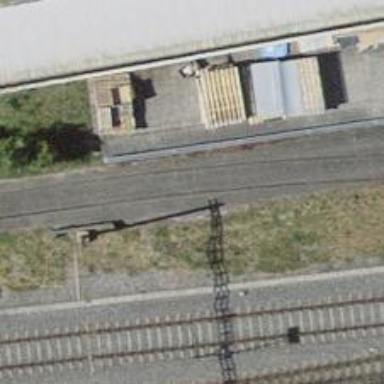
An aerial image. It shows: Single railway spur track.